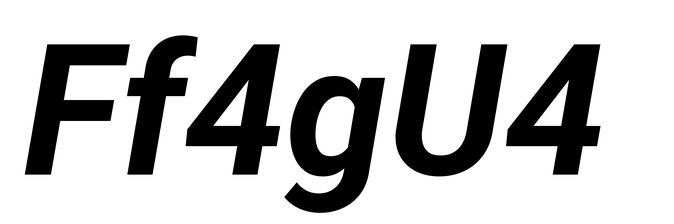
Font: Roboto-Italic_Bold_Italic